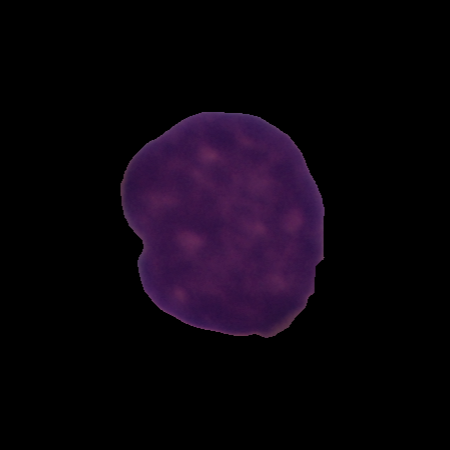
Label: cancer